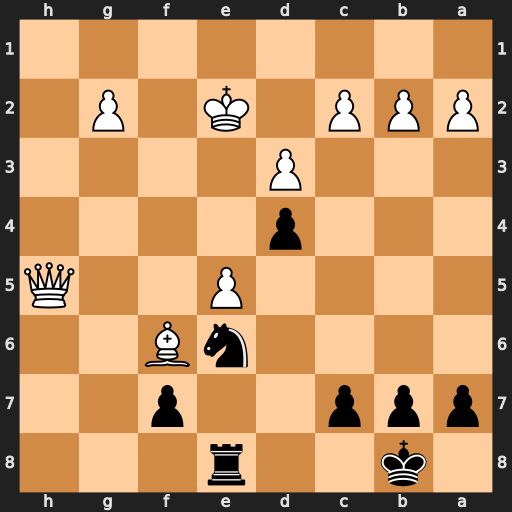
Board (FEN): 1k2r3/ppp2p2/4nB2/4P2Q/3p4/3P4/PPP1K1P1/8
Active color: b
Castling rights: -
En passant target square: -
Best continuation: Nf4+ Kd1 Nxh5